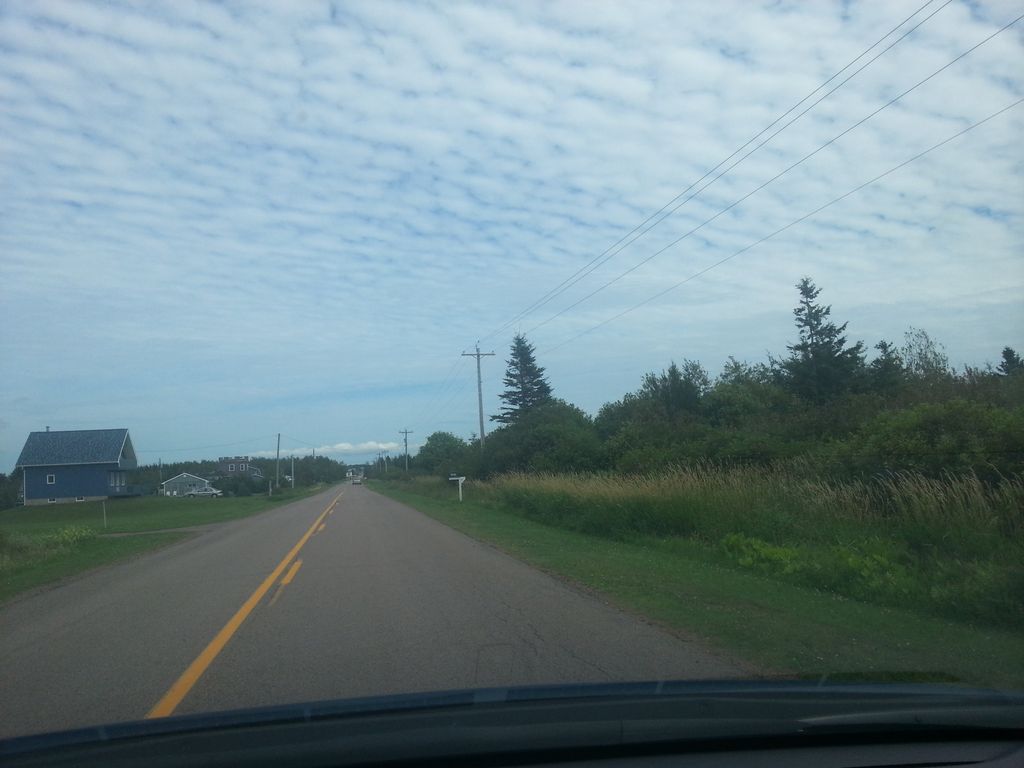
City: charlottetown